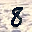
Label: 8